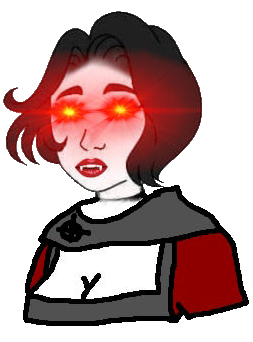
Label: 5_Doomer_Girl